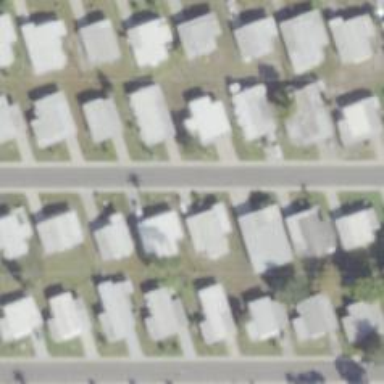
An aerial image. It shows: Sidewalk.